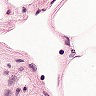
Metastatic tissue present: no